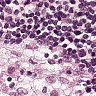
Metastatic tissue present: no